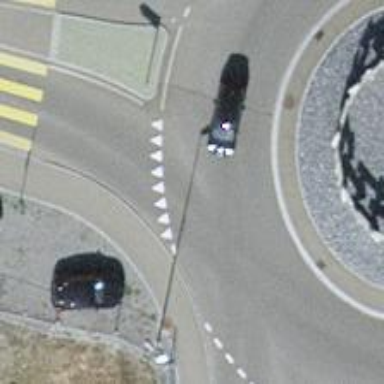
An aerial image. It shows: Road with "give way" sign.